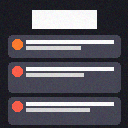
Screen state: on